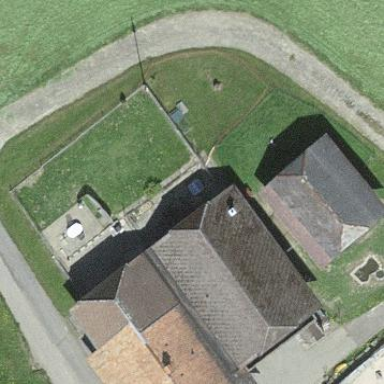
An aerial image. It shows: Shed building.